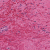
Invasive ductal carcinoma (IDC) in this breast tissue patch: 0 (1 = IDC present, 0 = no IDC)